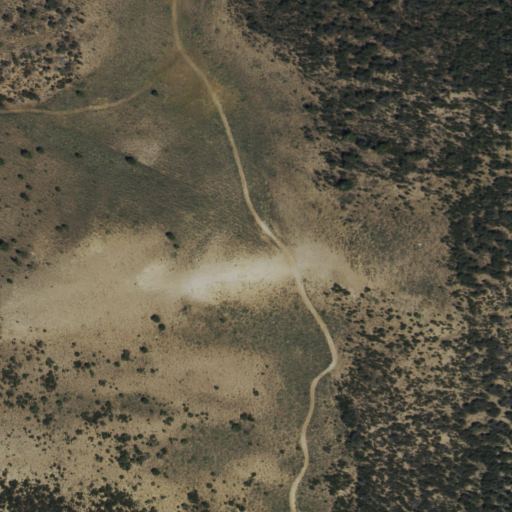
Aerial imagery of gap in Nevada named Sixmile Summit containing shrub and evergreen forest